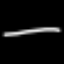
Label: line